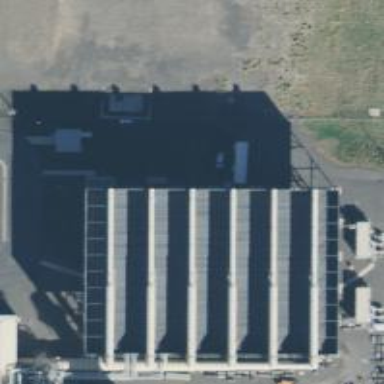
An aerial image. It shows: Industrial building used for cooling purposes.